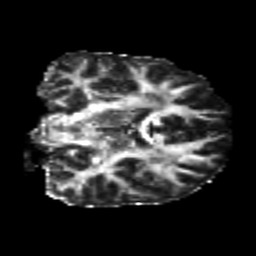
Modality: FA
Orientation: coronal
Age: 22
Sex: male
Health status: healthy
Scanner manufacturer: philips
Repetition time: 7.385 s
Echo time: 0.08599 s